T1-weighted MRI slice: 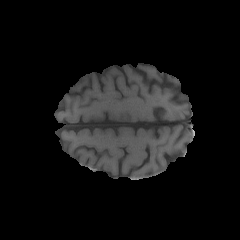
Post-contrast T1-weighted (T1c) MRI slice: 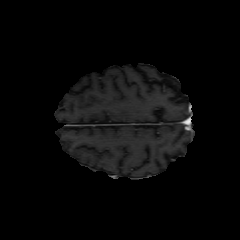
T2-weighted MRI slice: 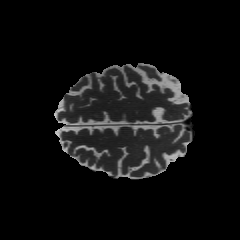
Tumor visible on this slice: no